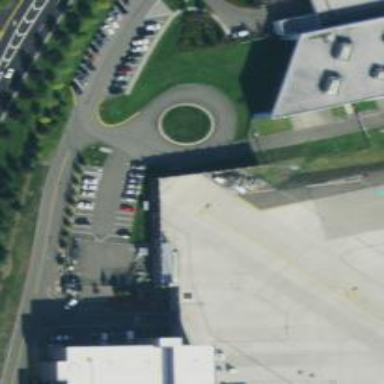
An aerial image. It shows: View of taxiway at the airport.